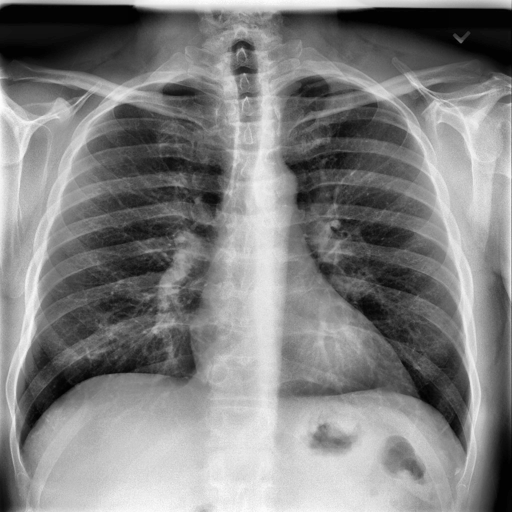
Finding: NORMAL